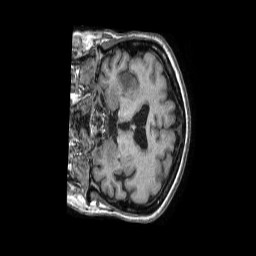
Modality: T1w
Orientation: coronal
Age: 77
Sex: female
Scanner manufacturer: philips
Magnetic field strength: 1.5 T
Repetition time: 0.007117 s
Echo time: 0.003216 s